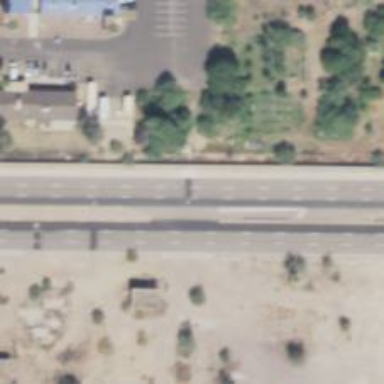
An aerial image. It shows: Secondary road with asphalt surface.